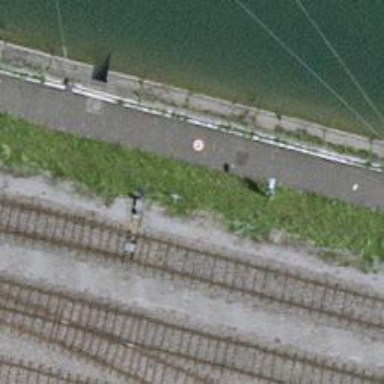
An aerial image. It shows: Rail spur service.